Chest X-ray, PA view. Patient: 38 years old, sex F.
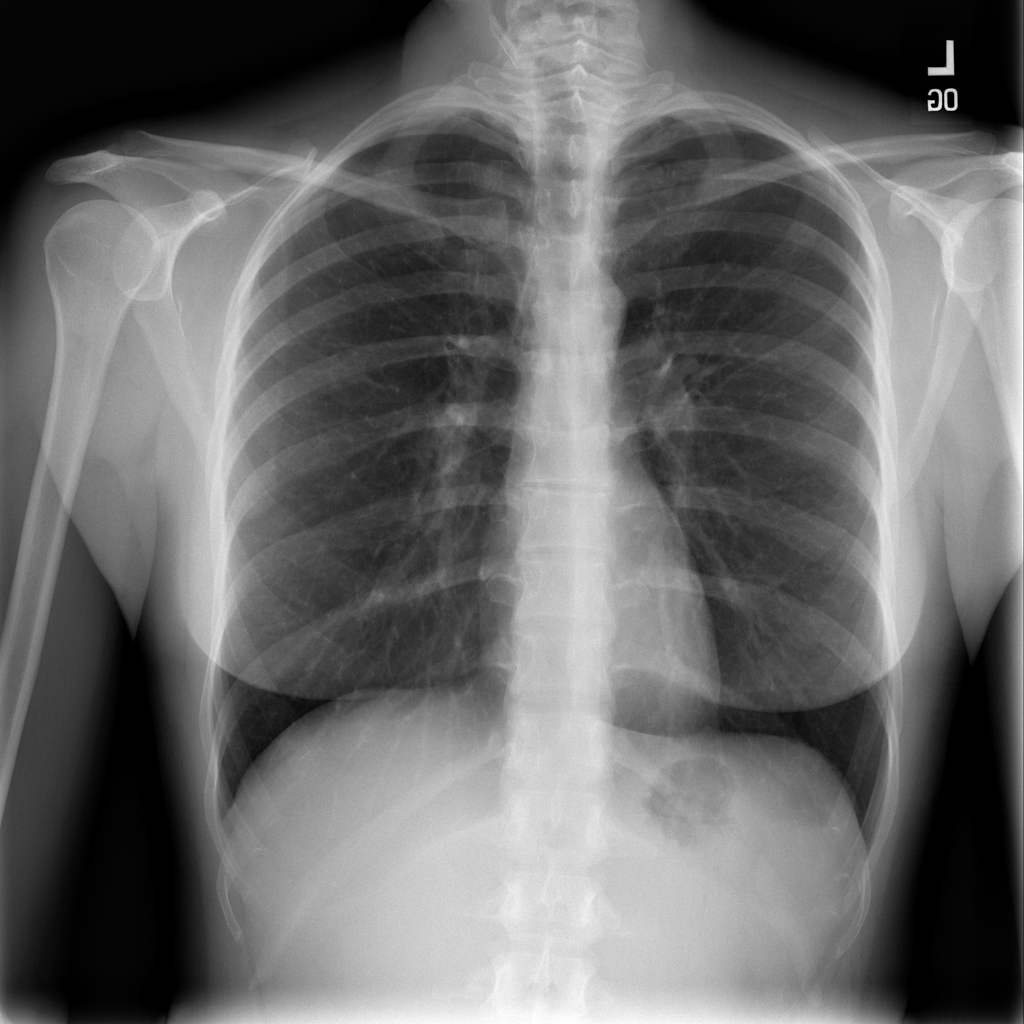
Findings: No Finding